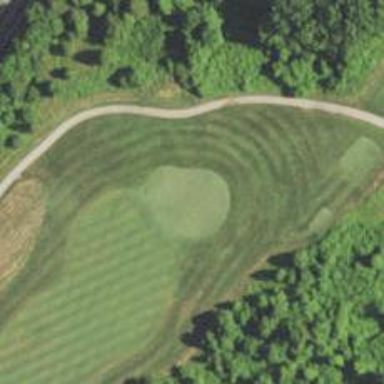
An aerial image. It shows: View of golf hole.